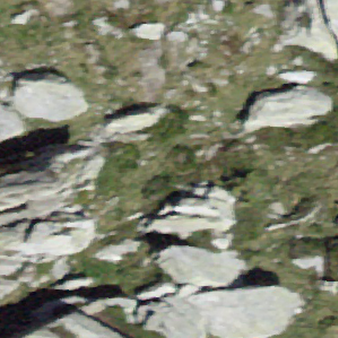
Label: bouldering_area